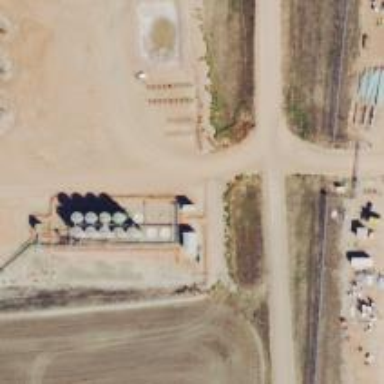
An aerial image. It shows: Storage tank with man-made structure.